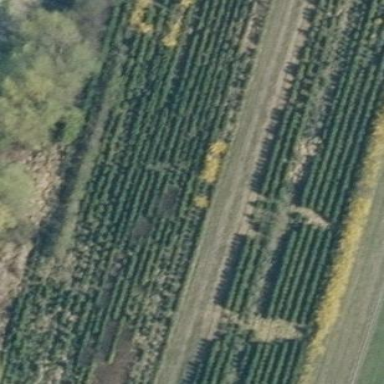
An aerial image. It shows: Plant nursery area.